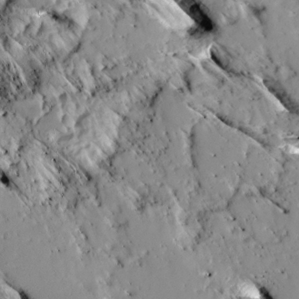
Label: non_frost